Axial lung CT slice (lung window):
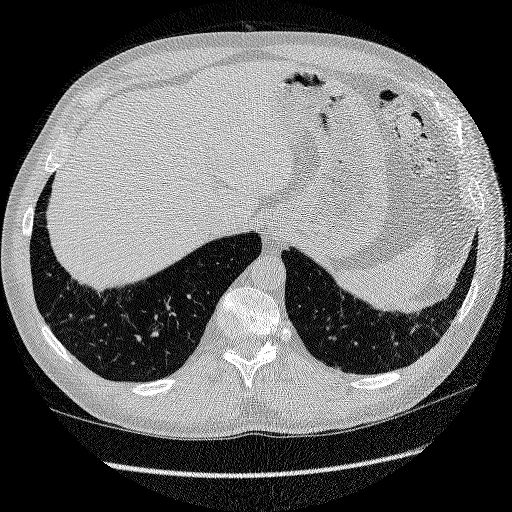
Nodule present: no